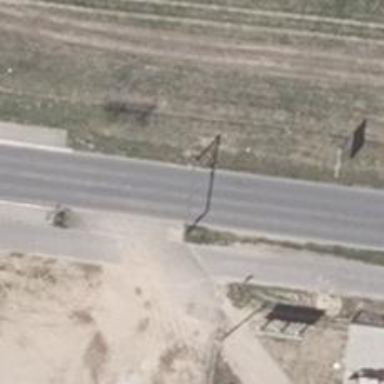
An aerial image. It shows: Asphalt road classified as tertiary.